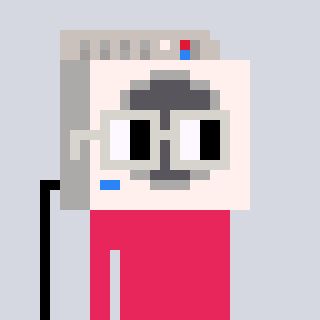
a pixel art character with square light gray glasses, a washing machine-shaped head and a redpinkish-colored body on a cool background